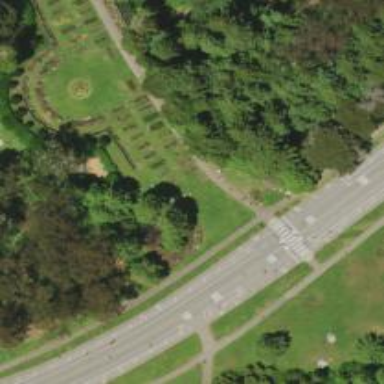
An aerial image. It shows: Historic memorial.